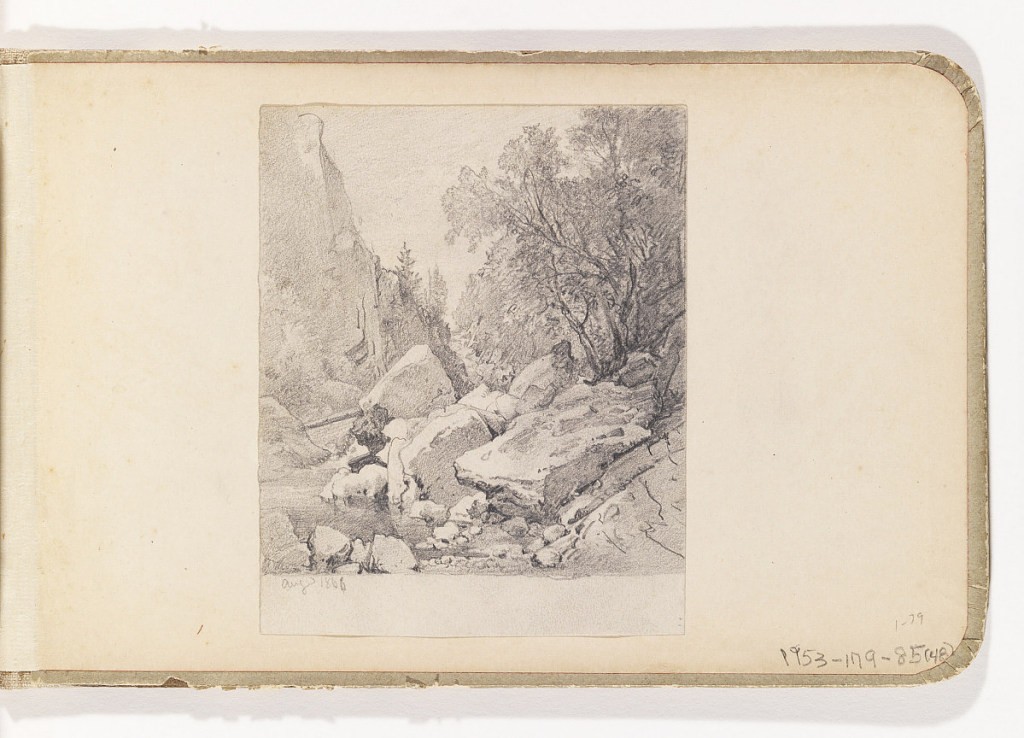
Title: View of Wissahickon Creek
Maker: William Trost Richards, American, 1833–1905
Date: August 1866
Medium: Graphite on off-white (soiled) paper, mounted on back cover of album
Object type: Album page
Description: View of creek between cliff at left and tall trees at right with large rocks in foreground.